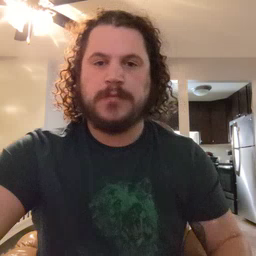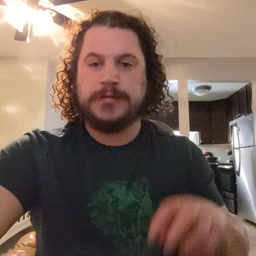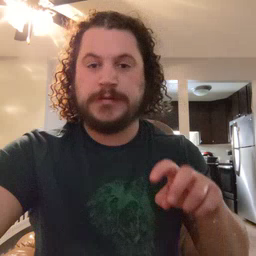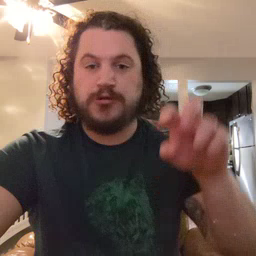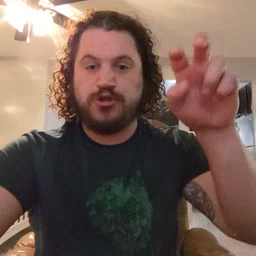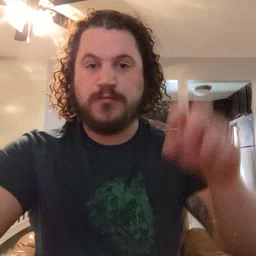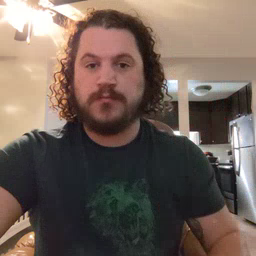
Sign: stairs